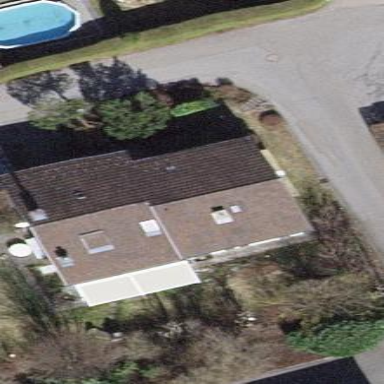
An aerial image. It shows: Detached building with gabled roof.